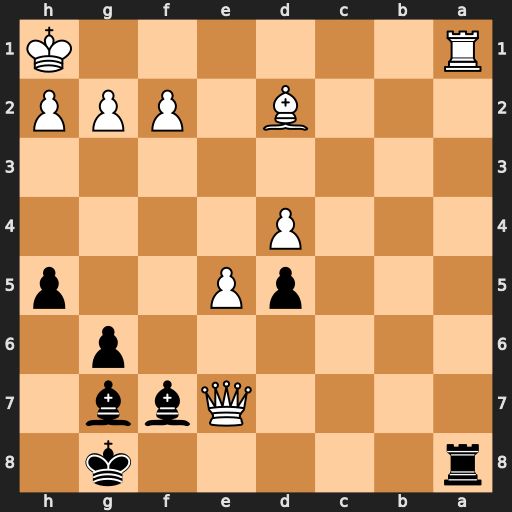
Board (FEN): r5k1/4Qbb1/6p1/3pP2p/3P4/8/3B1PPP/R6K
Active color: b
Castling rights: -
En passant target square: -
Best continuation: Rxa1+ Bc1 Rxc1#